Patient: sex F, age 55
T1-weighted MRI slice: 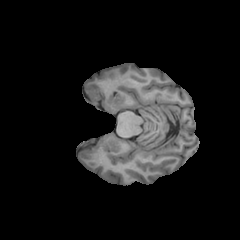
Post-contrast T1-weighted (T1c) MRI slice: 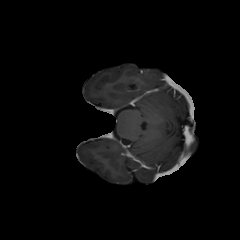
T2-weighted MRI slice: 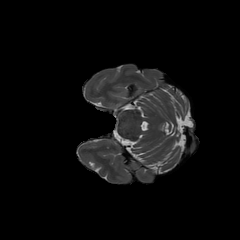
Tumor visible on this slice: no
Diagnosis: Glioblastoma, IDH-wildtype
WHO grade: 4